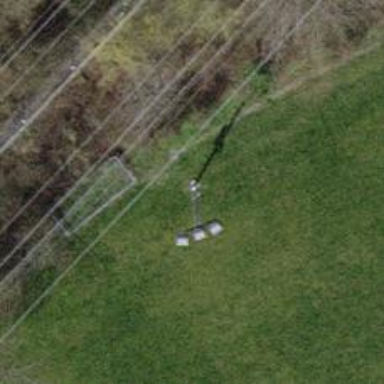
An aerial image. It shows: Mast structure.